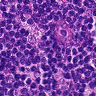
Metastatic tissue present: no